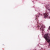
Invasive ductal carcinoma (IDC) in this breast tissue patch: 0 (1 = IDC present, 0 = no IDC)